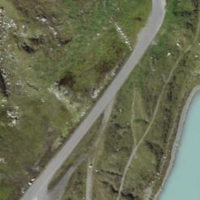
EUNIS habitat code: 26
Species observed at this site:
Eriophorum scheuchzeri
Campanula barbata
Oenanthe oenanthe
Dactylorhiza majalis
Linaria cannabina
Gentiana verna